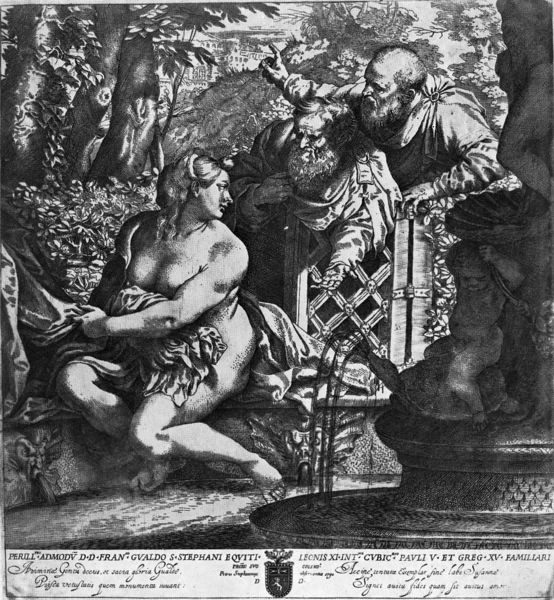
Titel: Susanna und die Alten
Künstler: Annibale Carracci
Institution: London, British Museum
Schlagwörter: baum, blätter, gemälde, gott, hand, mann, nackt, rubens, wasser, weiß, bäume, sitzen, stadt, brust, busen, finger, frau, männer, schwarz, säule, zeichnung, park, tuch, zaun, malerei, alt, bart, bärte, alte, arm, barock, blicke, schädel, gitter, kind, pflanzen, locken, renaissance, wald, brunnen, engel, garten, putto, bein, schrift, alter mann, nadel, knie, zeigen, bad, burg, schwarz weiß, radierung, stich, wappen, efeu, schloß, antik, götter, lust, fingerzeig, bettler, muschel, deuten, kupferstich, schildkröte, drache, lüstern, quelle, stephan, po, schrifzt, puttel, perill, admodv, eyviti, dracvhe